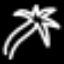
Label: palm tree